Question: I find it hard to describe the effect I want with words so I created it in Photoshop and you can see the image below:

As you can see I have a red square with a 38pixel border. The border is outside and its style is set to shape burst. But unfortunately I don't think a similar style is in CSS. The border color is then set to linear gradient with the color inside being the same red as the square and the outer color is set to transparent white. Don't pay attention to the green that is the underneath layer just to show the transparency of the border.
What I would like to know, is if there is ANY way to get to achieve this effect with CSS or jQueryUI maybe.
I have been trying for a while in <URL>, but I don't know how to make it more like a square.
Here's the code in use in the fiddle above
'''
<div class="test"></div>
.test {
width: 300px;
height: 300px;
border: 3px solid black;
background-image: -webkit-radial-gradient(closest-side, rgba(255,0,0,1) 0, rgba(255,0,0,1) 75%, rgba(244,90,90,0.5) 88%, rgba(255,255,255,0) 100%);
background-image: -moz-radial-gradient(closest-side, rgba(255,0,0,1) 0, rgba(255,0,0,1) 75%, rgba(244,90,90,0.5) 88%, rgba(255,255,255,0) 100%);
background-image: radial-gradient(closest-side, rgba(255,0,0,1) 0, rgba(255,0,0,1) 75%, rgba(244,90,90,0.5) 88%, rgba(255,255,255,0) 100%);
background-position: 50% 50%;
-webkit-background-origin: padding-box;
background-origin: padding-box;
-webkit-background-clip: border-box;
background-clip: border-box;
-webkit-background-size: auto auto;
background-size: auto auto;
}
'''
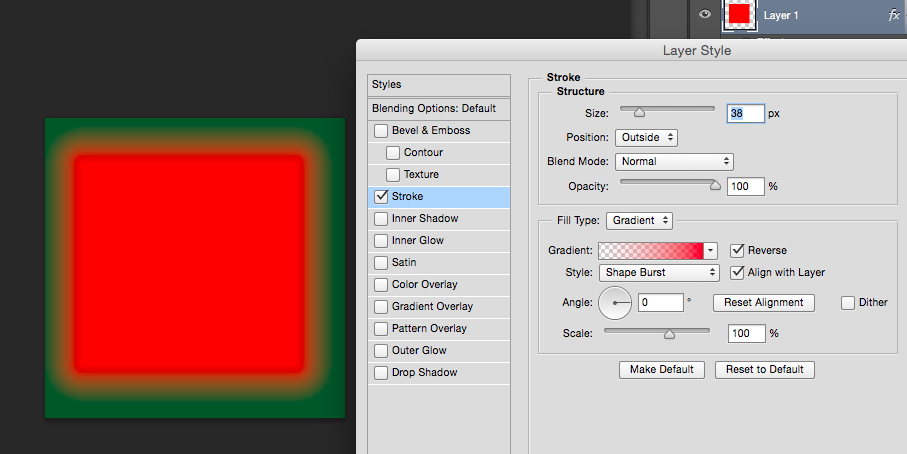
Answer: How about the below, using an 'inset' box shadow:
'''
div {
background: red;
height: 200px;
width: 200px;
-webkit-box-shadow: inset 0 0 40px 20px green;
box-shadow: inset 0 0 40px 20px green;
}
'''
'''
<div></div>
'''
Or...for for an outset border without the green:
'''
div {
background: red;
height: 200px;
margin: 50px;
width: 200px;
-webkit-box-shadow: 0 0 30px 20px #FF0303;
box-shadow: 0 0 30px 20px #FF0303;
}
'''
'''
<div></div>
'''